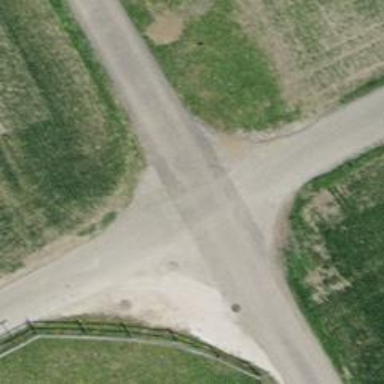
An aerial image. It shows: Asphalt service road with grade1 track type. It is used for agricultural purposes.